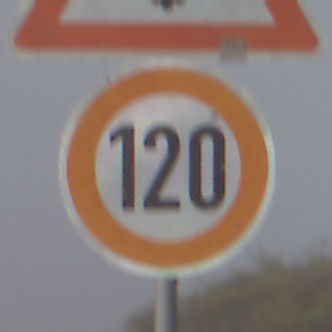
Verkehrszeichen: Geschwindigkeit120
Zusatzzeichen oben: SchneeOderEisglaette
Umgebung: Outdoor, Nature
Tageszeit: MorningAfternoon
Wetter: PartlyCloudy
Licht: Natural
Jahreszeit: NotSpecified
Kontrast: MediumContrast